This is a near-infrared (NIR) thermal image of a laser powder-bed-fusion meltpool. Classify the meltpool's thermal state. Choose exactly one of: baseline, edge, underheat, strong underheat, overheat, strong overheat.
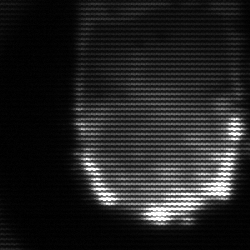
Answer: baseline